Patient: sex M, age 74
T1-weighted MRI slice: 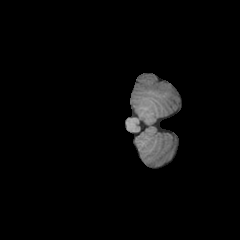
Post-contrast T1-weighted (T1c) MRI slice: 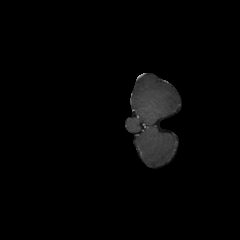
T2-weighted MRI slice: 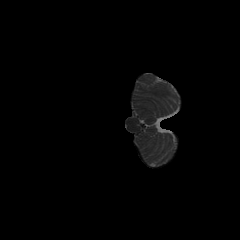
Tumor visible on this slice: no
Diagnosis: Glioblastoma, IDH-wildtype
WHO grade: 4